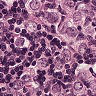
Metastatic tissue present: yes